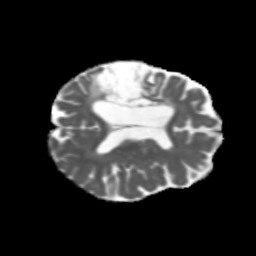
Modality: MD
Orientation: axial
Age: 63
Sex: female
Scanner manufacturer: siemens
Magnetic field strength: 3 T
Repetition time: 5.47 s
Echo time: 0.0854 s